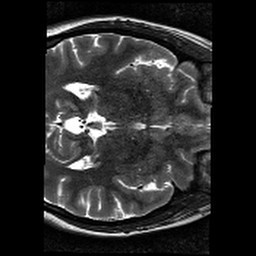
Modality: T2w
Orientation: axial